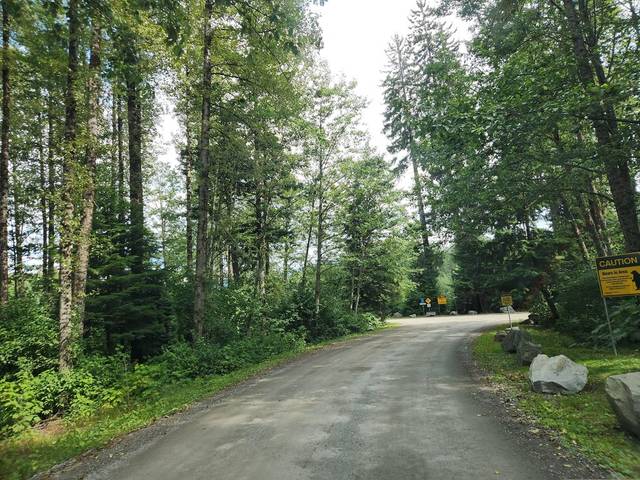
Region: Canada
Coordinates: 54.057, -128.686